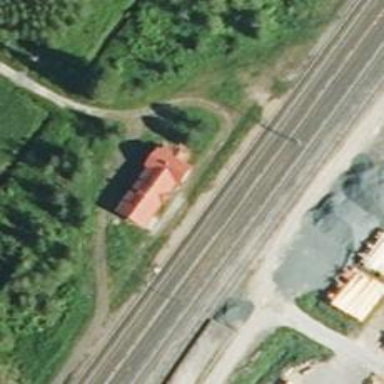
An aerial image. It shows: Site related to the railway.